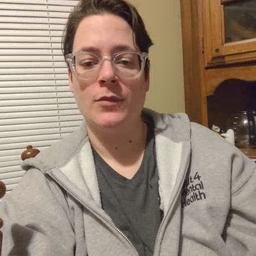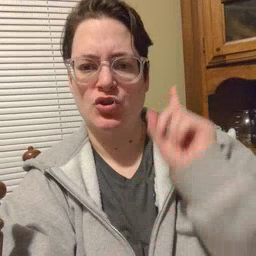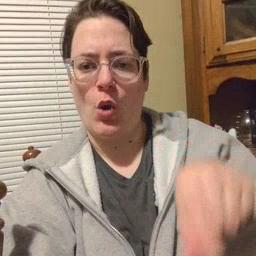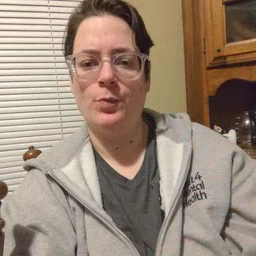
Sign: go